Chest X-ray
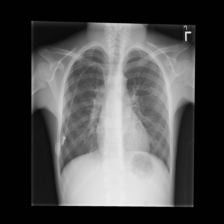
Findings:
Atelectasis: negative
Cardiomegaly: negative
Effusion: negative
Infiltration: positive
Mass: negative
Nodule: negative
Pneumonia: negative
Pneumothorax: negative
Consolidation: negative
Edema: negative
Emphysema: negative
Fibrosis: negative
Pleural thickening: negative
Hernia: negative